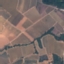
Land use / land cover class: PermanentCrop